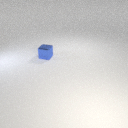
small blue metal cube